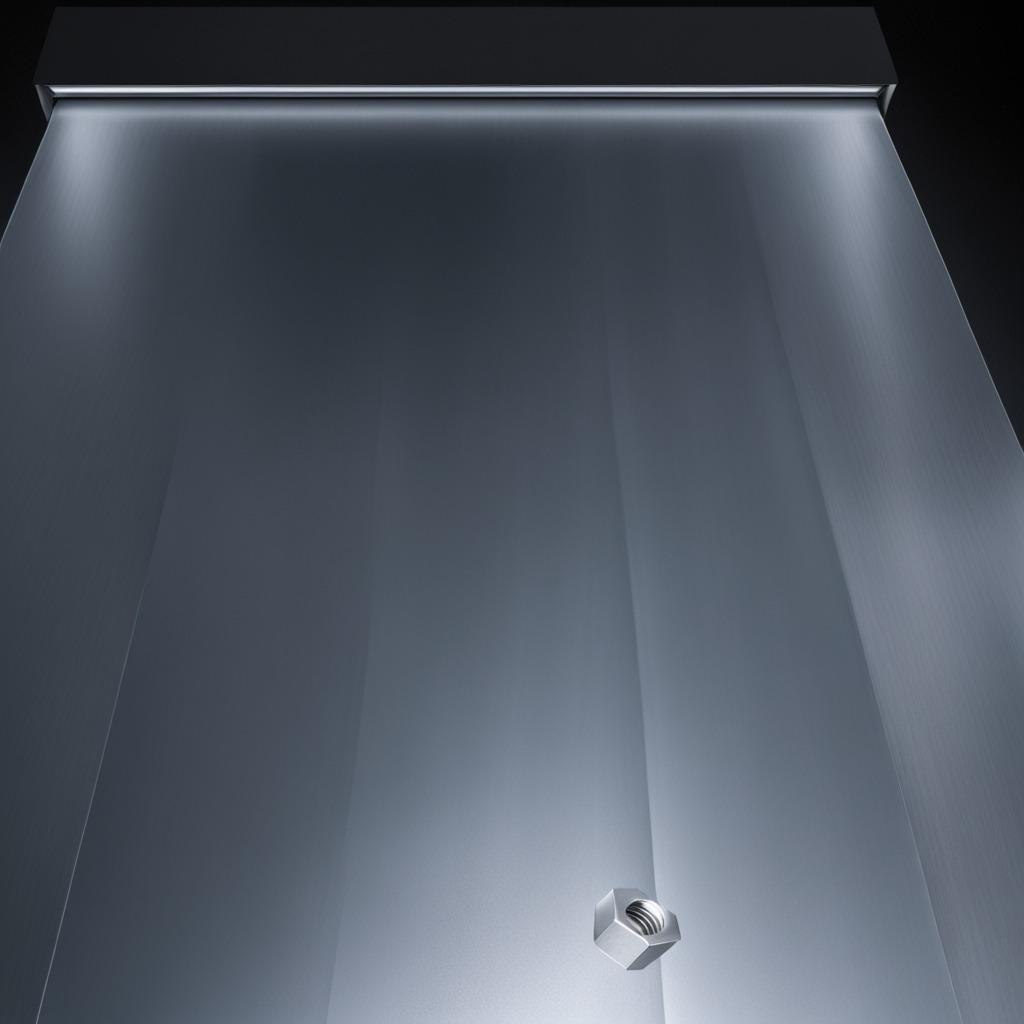
A metal nut is lying on the tabletop in the basement.